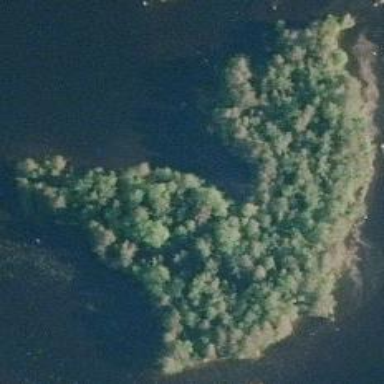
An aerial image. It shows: Island.